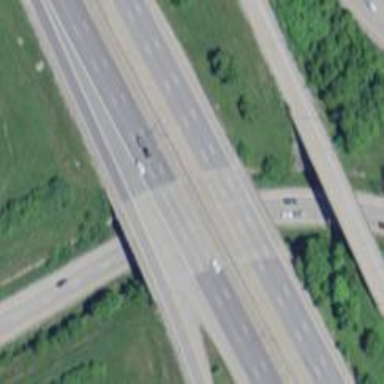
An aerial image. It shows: Bridge over motorway.